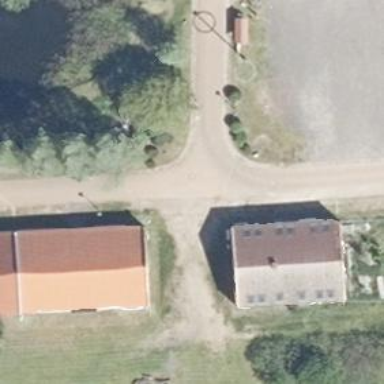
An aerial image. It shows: Residential road.